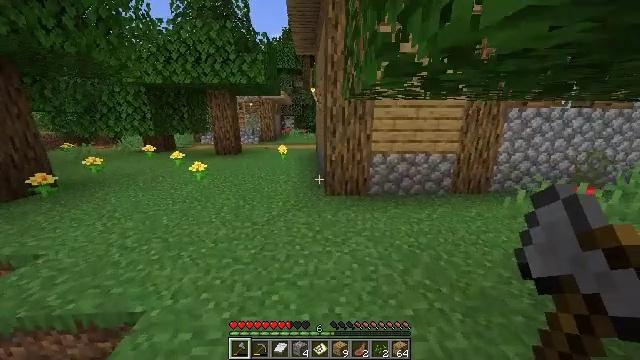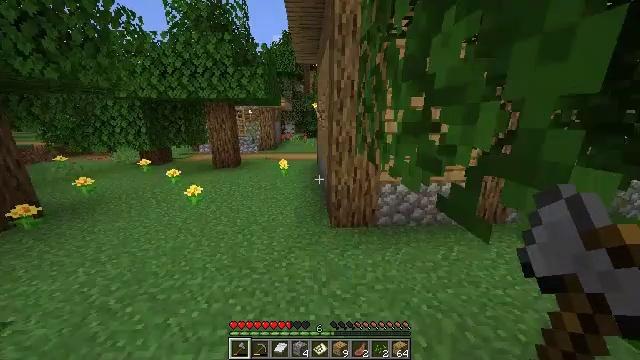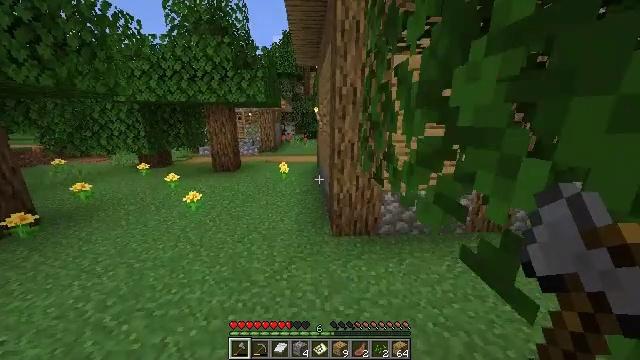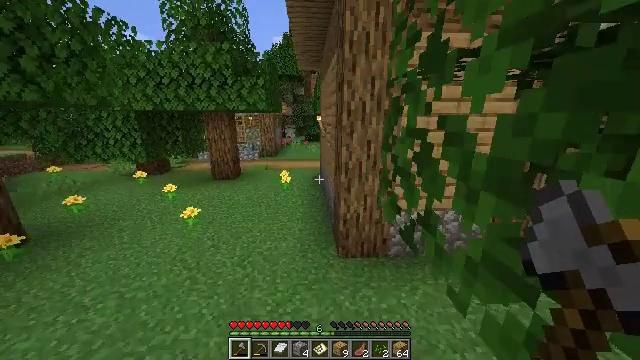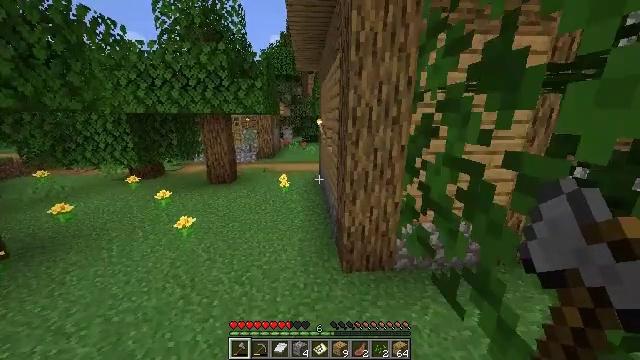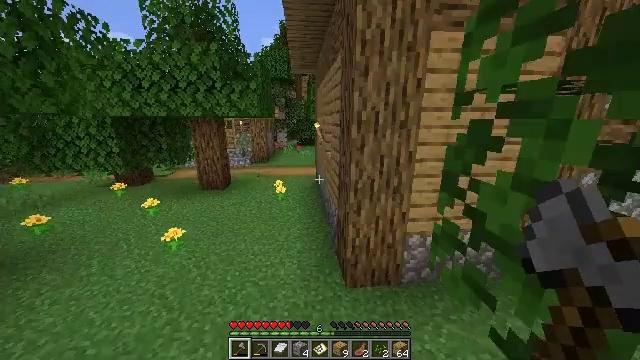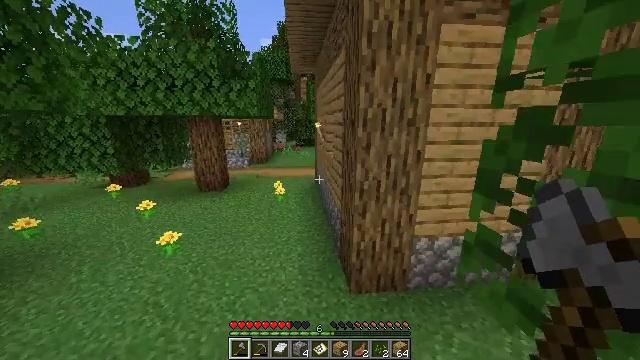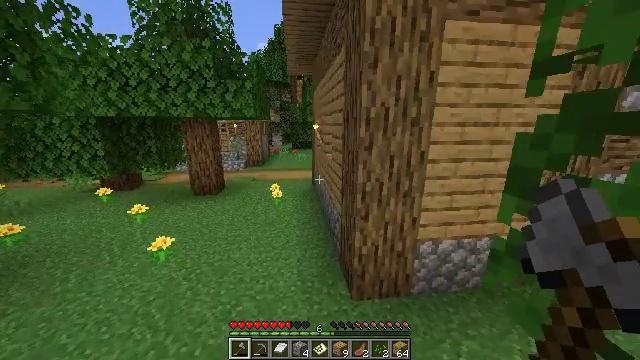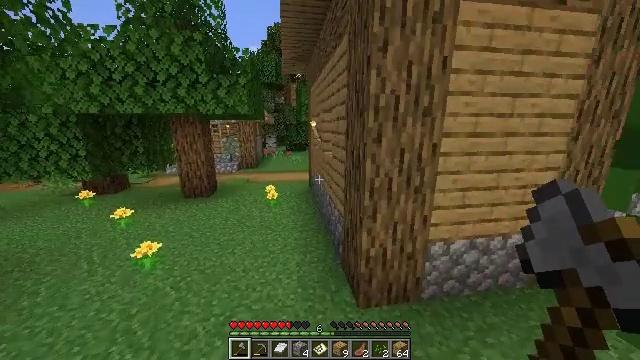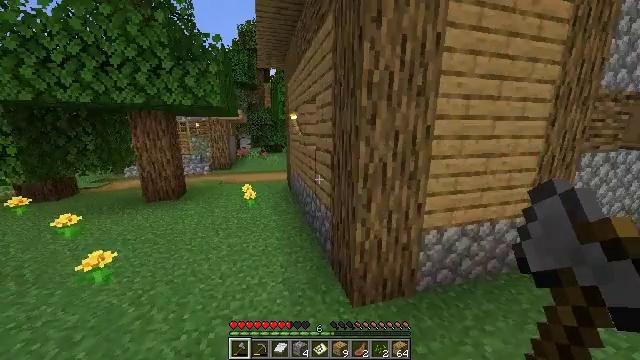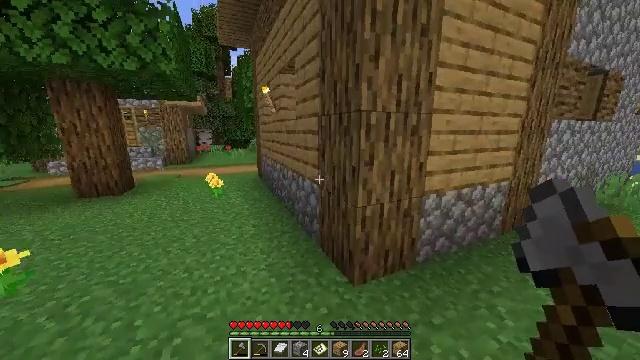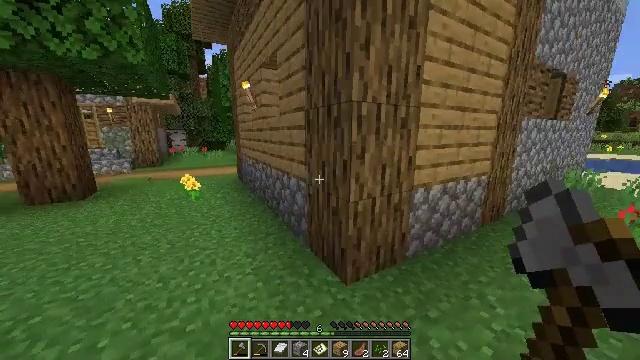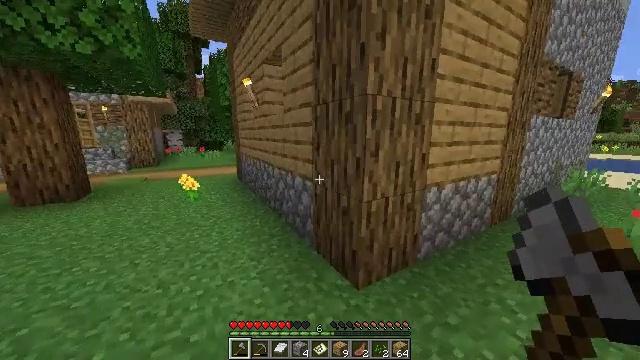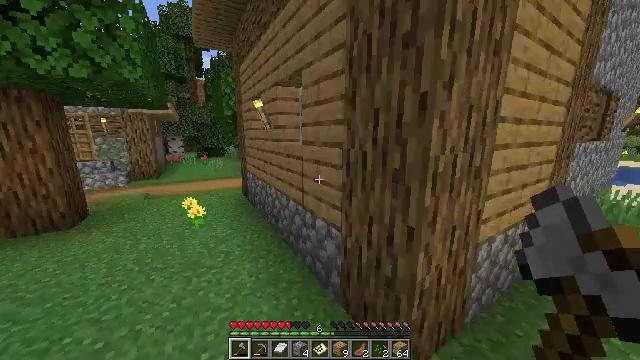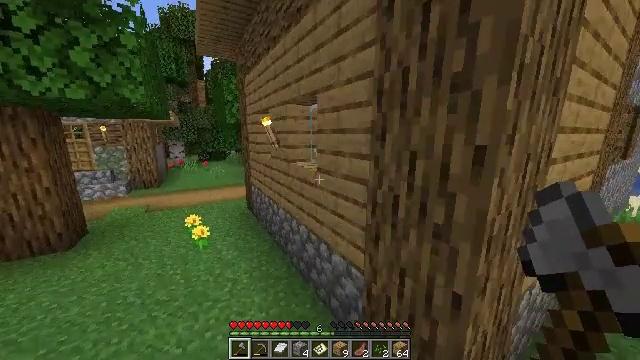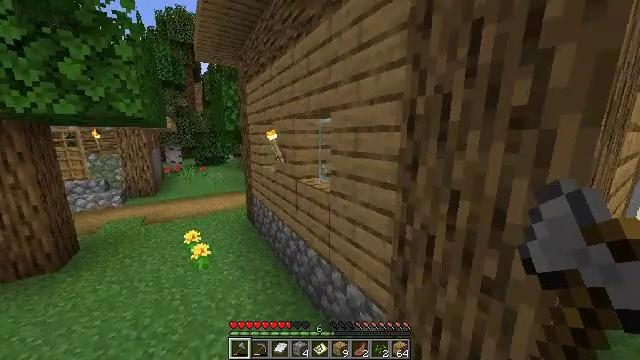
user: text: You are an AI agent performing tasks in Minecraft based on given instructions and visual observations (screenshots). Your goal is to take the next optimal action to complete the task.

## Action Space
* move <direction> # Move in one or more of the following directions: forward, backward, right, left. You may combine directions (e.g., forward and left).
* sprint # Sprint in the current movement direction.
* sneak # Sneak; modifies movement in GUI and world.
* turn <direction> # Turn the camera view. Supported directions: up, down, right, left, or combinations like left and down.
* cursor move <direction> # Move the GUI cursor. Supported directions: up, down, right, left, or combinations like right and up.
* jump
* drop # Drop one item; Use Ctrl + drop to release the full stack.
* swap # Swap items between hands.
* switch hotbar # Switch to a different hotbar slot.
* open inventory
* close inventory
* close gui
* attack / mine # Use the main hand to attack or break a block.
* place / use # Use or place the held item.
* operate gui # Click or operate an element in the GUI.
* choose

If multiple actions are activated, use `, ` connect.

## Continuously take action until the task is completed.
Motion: motion action
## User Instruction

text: Remove the grindstone from its place.
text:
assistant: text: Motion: move forward and move left, sprint, jump
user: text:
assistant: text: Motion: move forward and move left, sprint, jump
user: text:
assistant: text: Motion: move forward and move left, sprint, jump
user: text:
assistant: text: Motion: move forward and move left, sprint, jump
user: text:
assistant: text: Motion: move forward and move left, sprint, turn right, jump
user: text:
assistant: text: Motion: move forward and move left, sprint, jump
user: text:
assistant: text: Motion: move forward and move left, sprint, turn right, jump
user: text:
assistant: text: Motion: move forward and move left, sprint, turn right, jump
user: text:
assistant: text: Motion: move forward and move left, sprint, turn right, jump
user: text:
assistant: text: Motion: move forward and move left, sprint, turn right, jump
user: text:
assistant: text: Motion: move forward and move left, sprint, turn right, jump
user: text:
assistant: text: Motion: move forward and move left, sprint, jump
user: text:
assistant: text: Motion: move forward and move left, sprint, jump
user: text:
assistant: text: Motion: move forward and move left, sprint, jump
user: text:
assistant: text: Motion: move forward and move left, sprint, jump
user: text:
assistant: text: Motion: move forward and move left, sprint, jump
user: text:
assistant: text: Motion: move forward and move left, sprint, jump
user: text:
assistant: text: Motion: move forward and move left, sprint, jump
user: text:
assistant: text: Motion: move forward and move left, sprint, jump
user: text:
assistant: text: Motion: move forward and move left, sprint, jump
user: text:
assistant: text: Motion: move forward and move left, sprint, turn left, jump
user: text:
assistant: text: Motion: move forward and move left, sprint, turn left, jump
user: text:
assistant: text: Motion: move forward and move left, sprint, jump
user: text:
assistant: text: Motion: move forward and move left, sprint, jump
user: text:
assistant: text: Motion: move forward and move left, sprint, jump
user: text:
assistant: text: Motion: move forward and move left, sprint, jump
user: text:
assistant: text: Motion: move forward and move left, sprint, jump
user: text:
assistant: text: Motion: move forward and move left, sprint, jump
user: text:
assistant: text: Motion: move forward and move left, sprint, jump
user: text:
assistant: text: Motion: move forward and move left, sprint, jump